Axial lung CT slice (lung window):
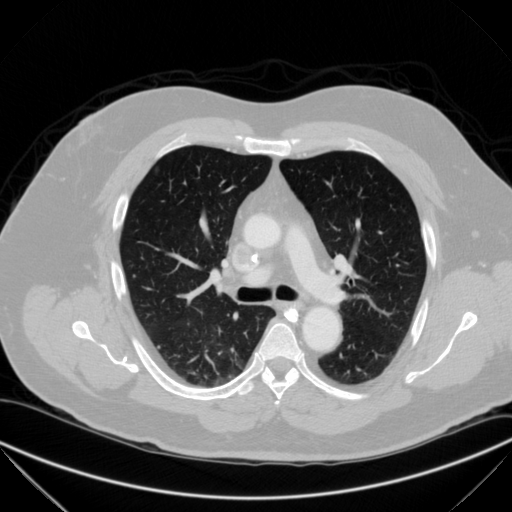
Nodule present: no